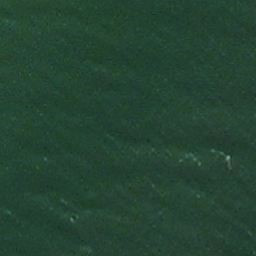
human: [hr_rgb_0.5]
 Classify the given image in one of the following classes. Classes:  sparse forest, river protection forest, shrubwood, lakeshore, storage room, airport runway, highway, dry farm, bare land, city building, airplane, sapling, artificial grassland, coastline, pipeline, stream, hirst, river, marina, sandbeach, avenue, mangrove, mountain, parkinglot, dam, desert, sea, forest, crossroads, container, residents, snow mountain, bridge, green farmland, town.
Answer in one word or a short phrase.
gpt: sea